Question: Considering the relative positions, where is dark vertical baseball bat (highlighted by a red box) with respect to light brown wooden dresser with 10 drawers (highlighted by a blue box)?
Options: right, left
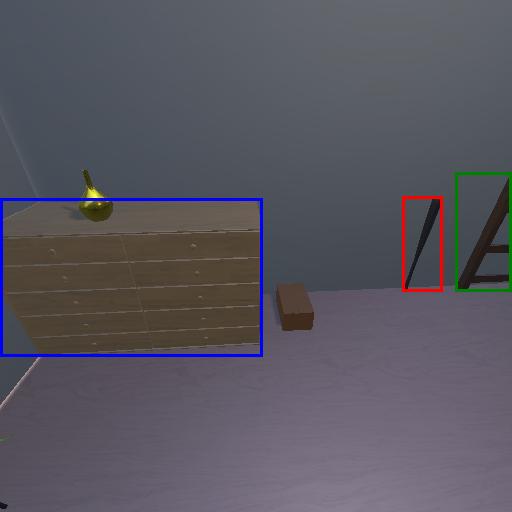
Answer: right